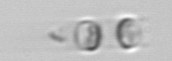
Label: Skeletonema